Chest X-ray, AP view. Patient: 23 years old, sex M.
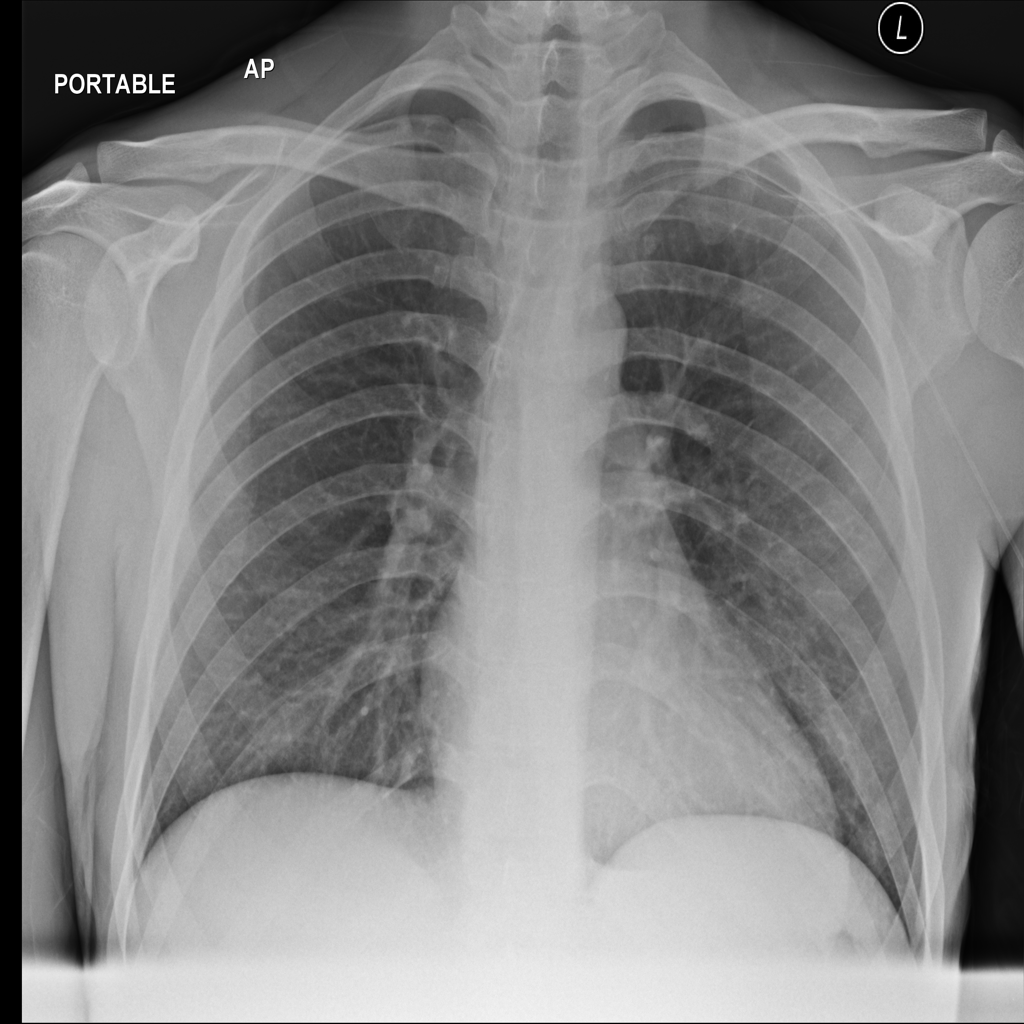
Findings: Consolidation